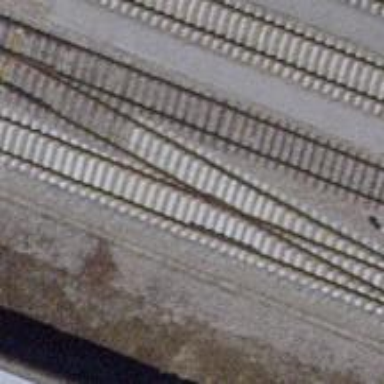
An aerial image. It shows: Siding railway line with electrified contact line for the trains.